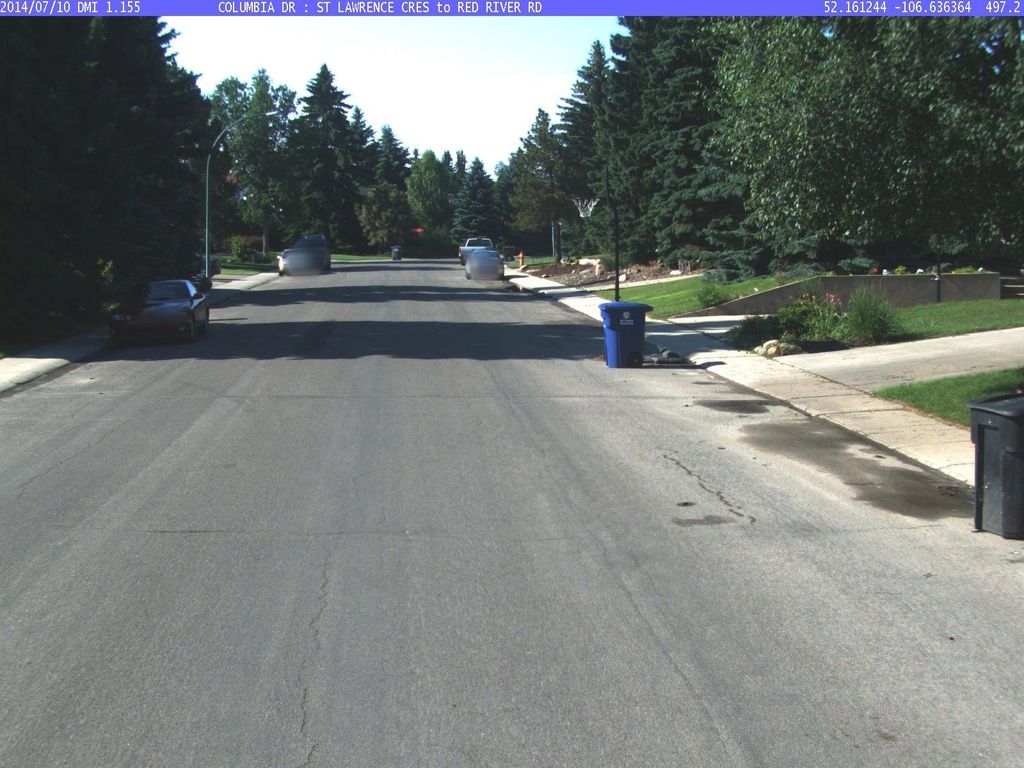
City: saskatoon